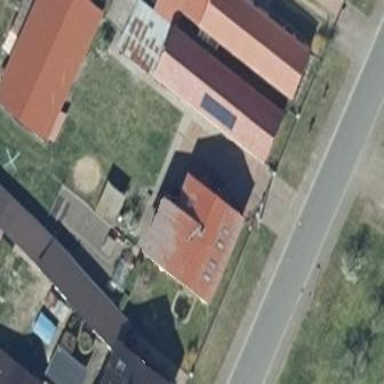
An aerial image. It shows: Red house with flat roof.